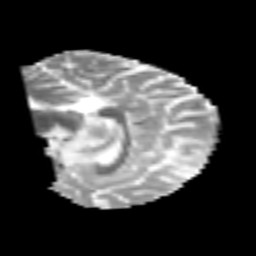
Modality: MD
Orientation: sagittal
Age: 25
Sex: male
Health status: healthy